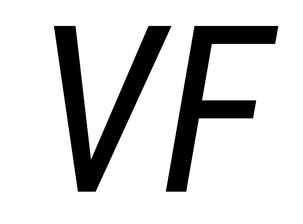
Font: Roboto-Italic_Condensed_Italic